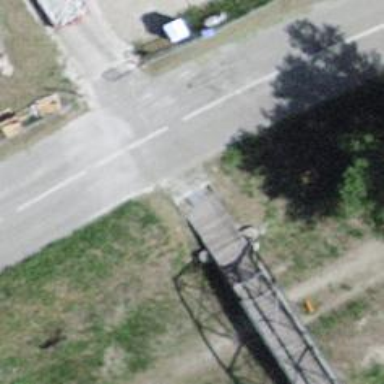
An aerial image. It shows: Bridge with pipeline running across it.